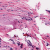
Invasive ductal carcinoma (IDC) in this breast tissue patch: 0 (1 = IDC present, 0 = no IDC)